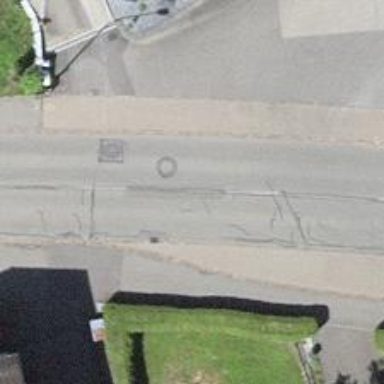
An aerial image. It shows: Bus stop with designated stop position for public transport.